Question: WE developed system integrated with crystal Reports, with Crystal Report viewer on page. but the problem is we hosted it on 32 bit server but when access it and try to print the report it gives the error and does show any dialogue. we have installed full crystal report version with License but error is there.
I tried to find but no success, one person said on net that if Crystal Report viewer is in updatePanel, but in my case is not there is no updatepanel on this page even.

thanks in advance
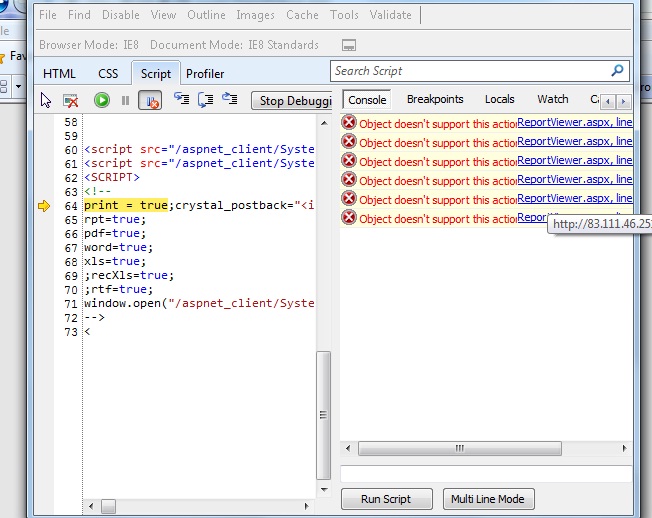
Answer: Check you have the following directories in the root of your site (the css, html, images and js directories can be found on your development pc under Program Files\Business Objects....):

I had the same issue whereby the print dialog, etc didn't work when deployed to our web servers and it was because the above directories and files were missing in the root of the web site. I think it's primarily the js directory that's needed to get the print dialog to work but others will be needed for button images on the crystal report viewer, etc.